Question: When I open the Chrome's Task Manager, I can see something like this?

Now, programatically, is it somehow possible to target the Chrome instance that is being used to run the Flash Plug-In? Maybe using System.Diagnostics.Process class or native API calls?
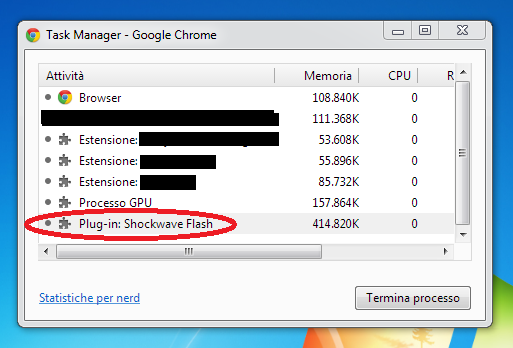
Answer: I was able to do this with native api calls. My solution worked perfectly on my machine. Here is what I did:
First, get <URL>. Using this tool, I was able to get the flash plugin dll's name that chrome uses which is called in my case.
Next, a little search on Bing got me this <URL>. It's C code so I converted to C# and after some coding I was able to retrieve the correct Chrome process ID that uses flash plug-in.
I have uploaded my solution to SkyDrive for you to check <URL>. Note that I am not closing any handles in my sample so you'll have to add that for a real project.
There might be better solutions out there but this one should work. Hope it helps.